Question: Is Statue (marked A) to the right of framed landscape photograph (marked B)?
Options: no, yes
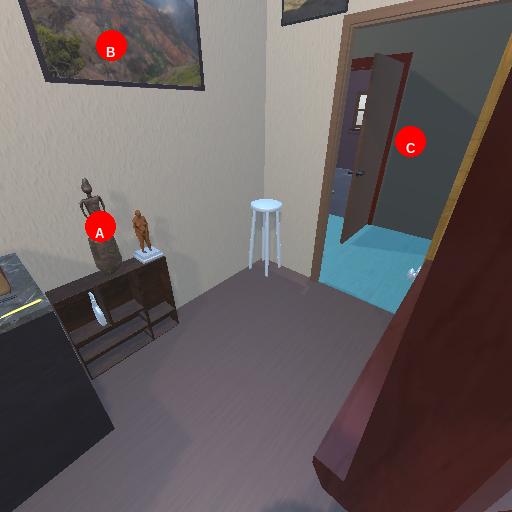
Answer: no